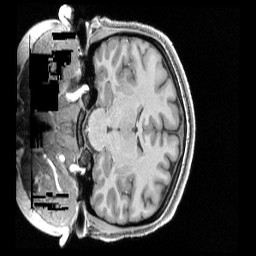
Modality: T1w
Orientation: coronal
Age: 20
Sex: female
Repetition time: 2.4 s
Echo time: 0.00222 s